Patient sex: F
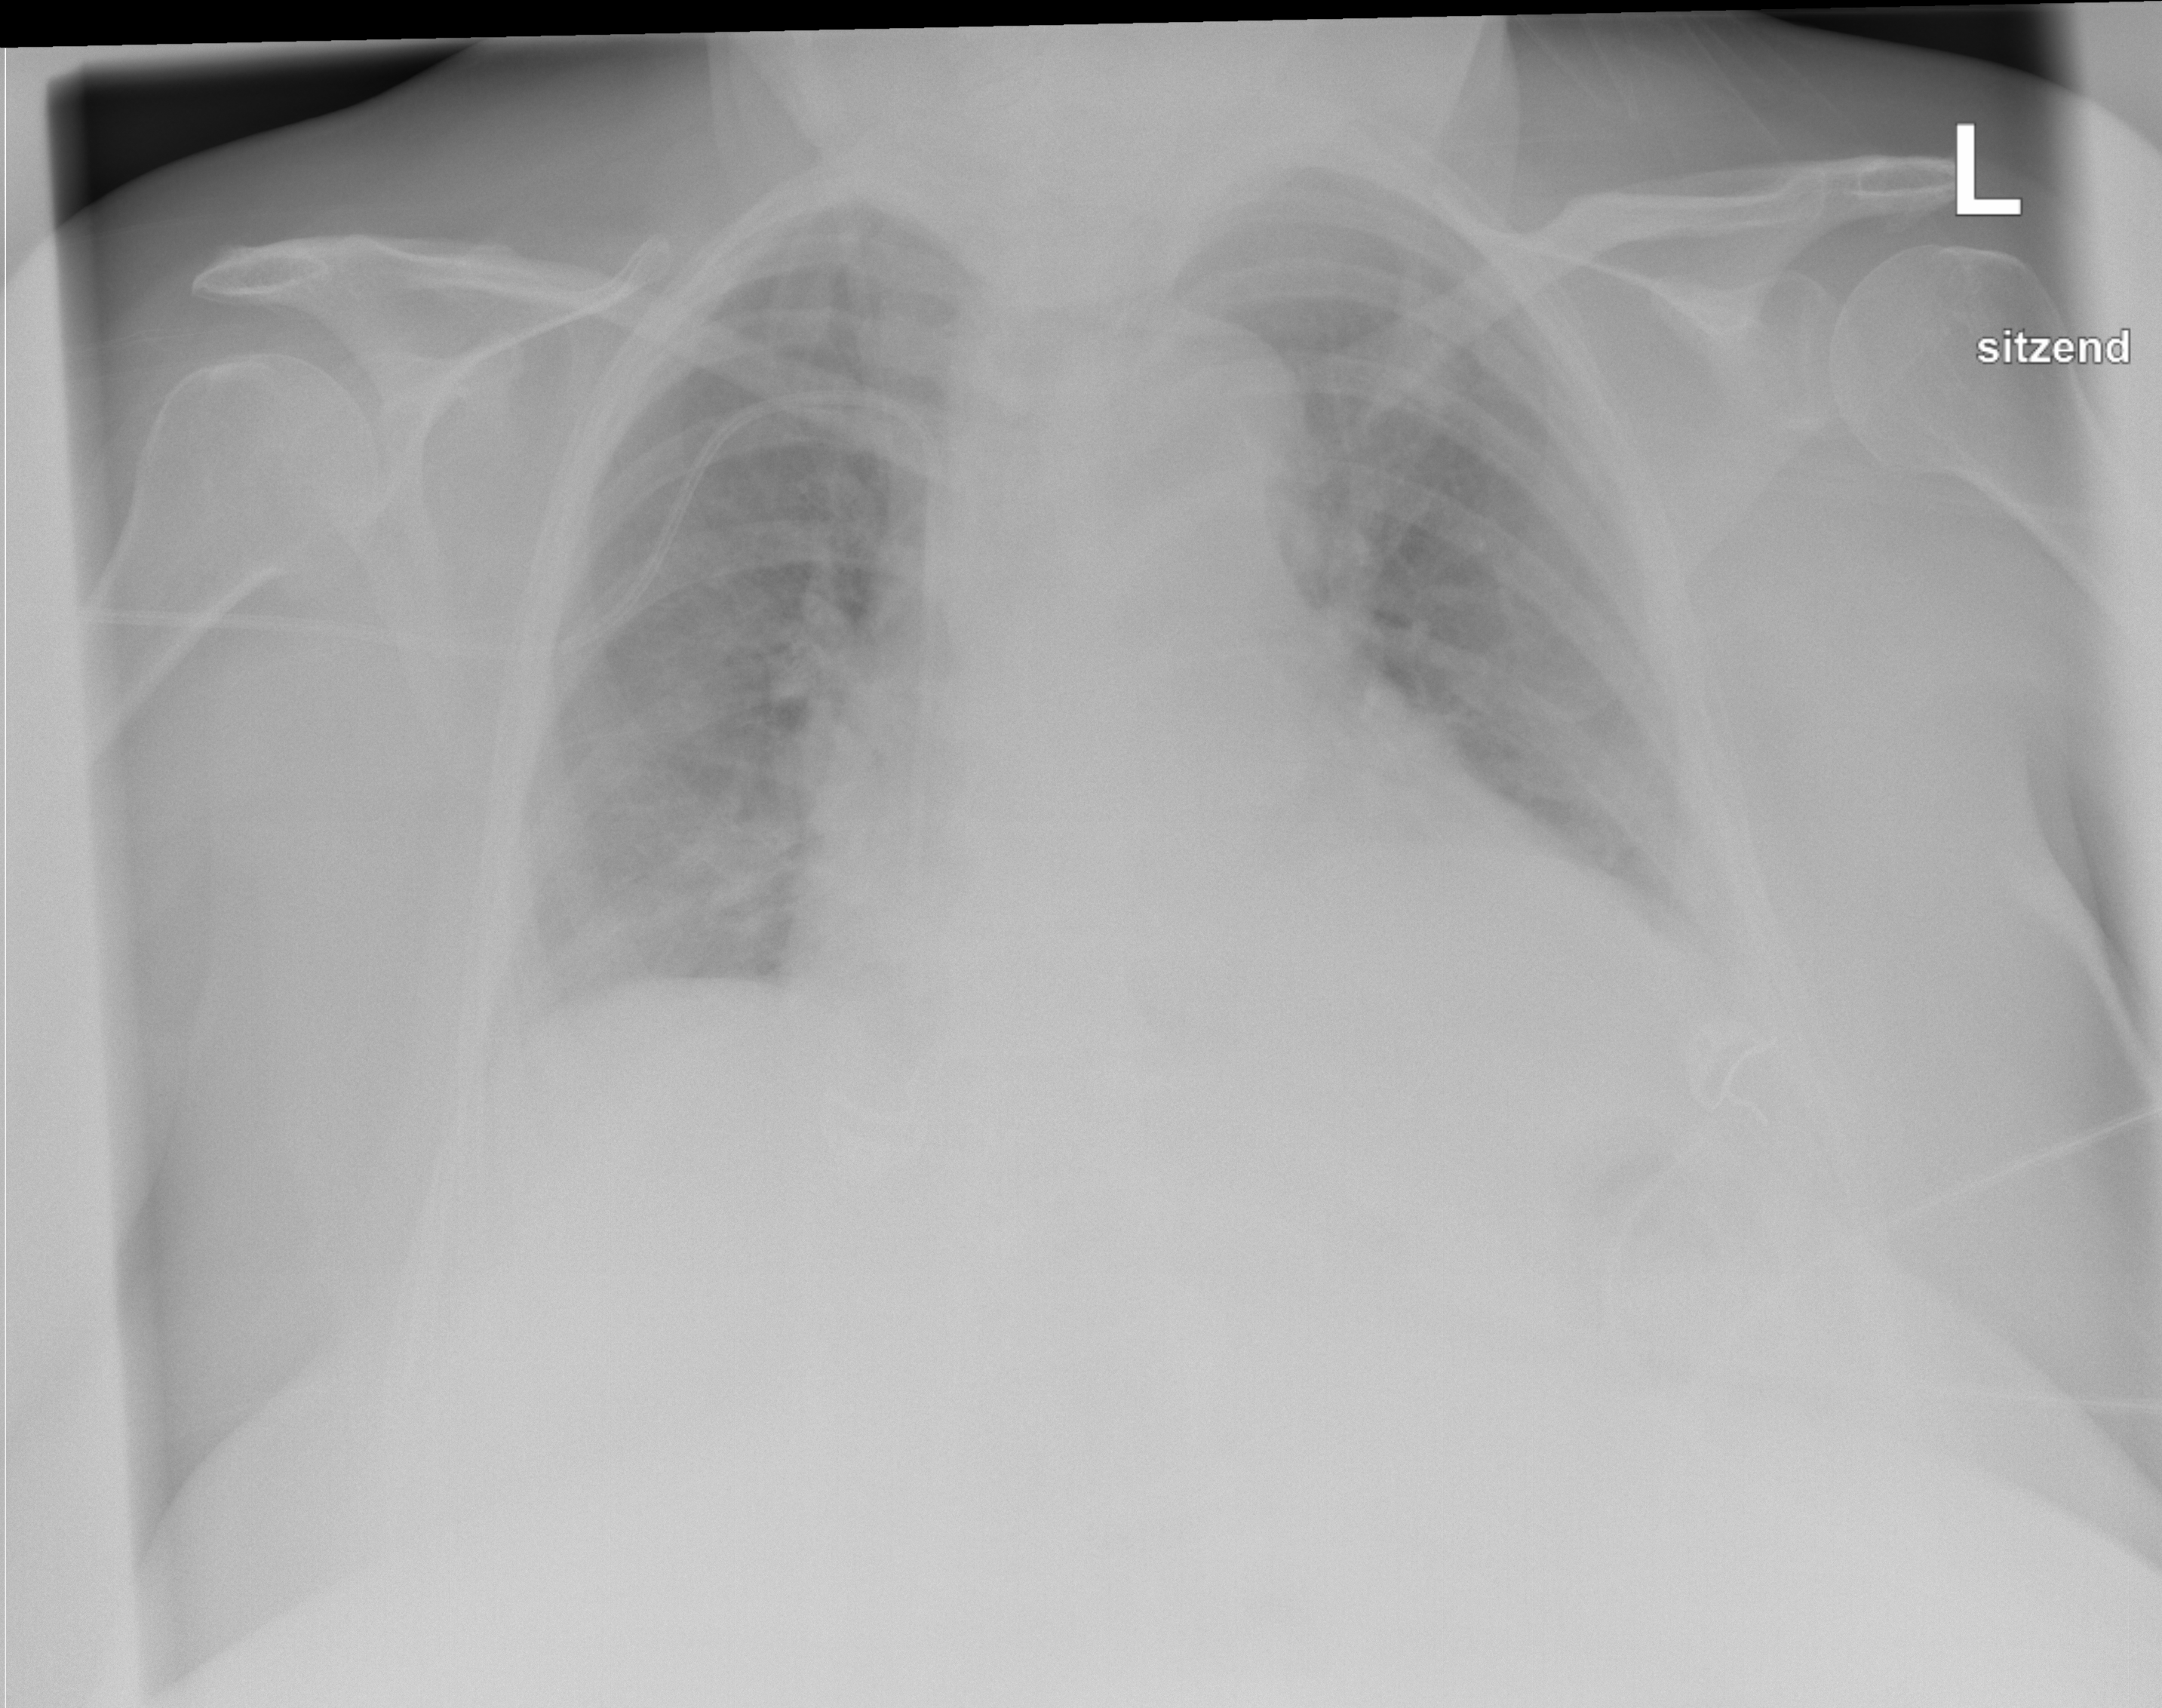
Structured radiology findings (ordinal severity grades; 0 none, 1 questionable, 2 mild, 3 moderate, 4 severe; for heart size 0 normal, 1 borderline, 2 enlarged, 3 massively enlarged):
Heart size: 2
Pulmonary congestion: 2
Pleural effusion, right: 2
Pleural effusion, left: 2
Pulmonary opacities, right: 0
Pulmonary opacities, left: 0
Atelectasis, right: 2
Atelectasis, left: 2